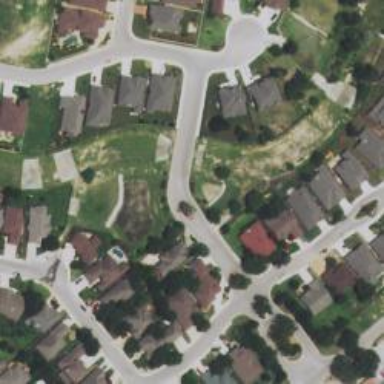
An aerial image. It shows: Residential road.